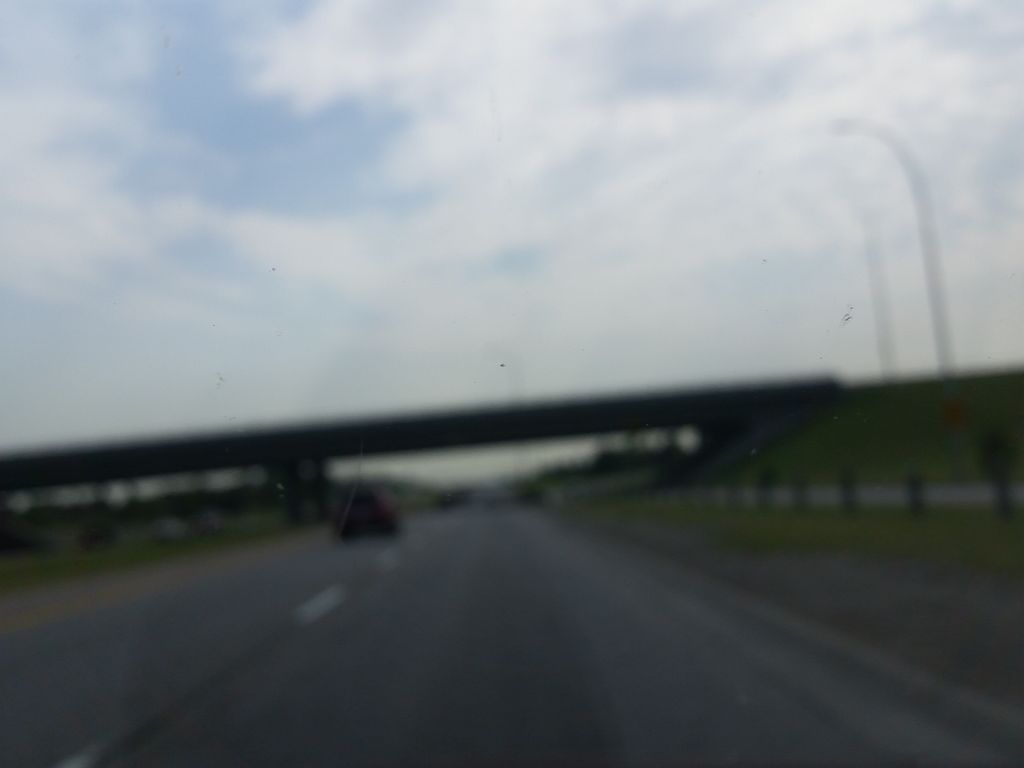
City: calgary